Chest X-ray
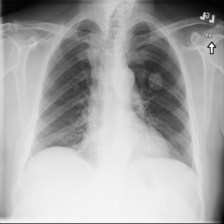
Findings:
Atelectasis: negative
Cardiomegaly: negative
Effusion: negative
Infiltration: negative
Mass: negative
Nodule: positive
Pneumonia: negative
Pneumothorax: negative
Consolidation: negative
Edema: negative
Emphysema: negative
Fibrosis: negative
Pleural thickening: negative
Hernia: negative